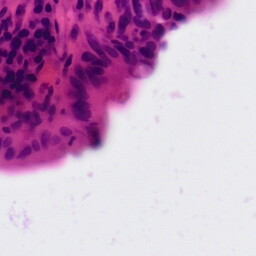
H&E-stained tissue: Colon